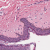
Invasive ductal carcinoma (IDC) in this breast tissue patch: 0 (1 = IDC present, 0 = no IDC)